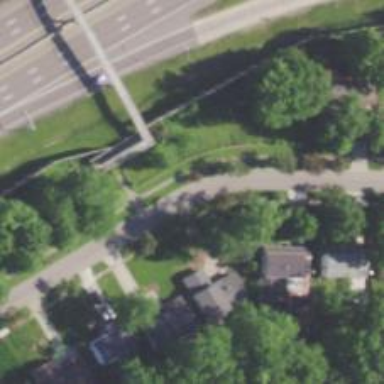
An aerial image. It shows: Residential road.